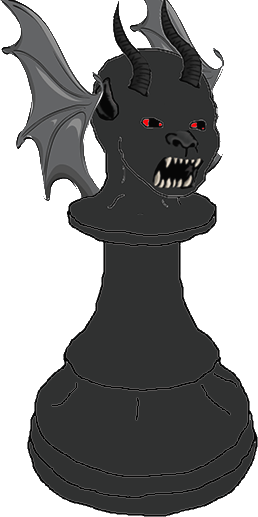
Label: 5_Objakt